Aerial crown-view tile of a tropical tree (Barro Colorado Island, Panama), acquired 20241216:
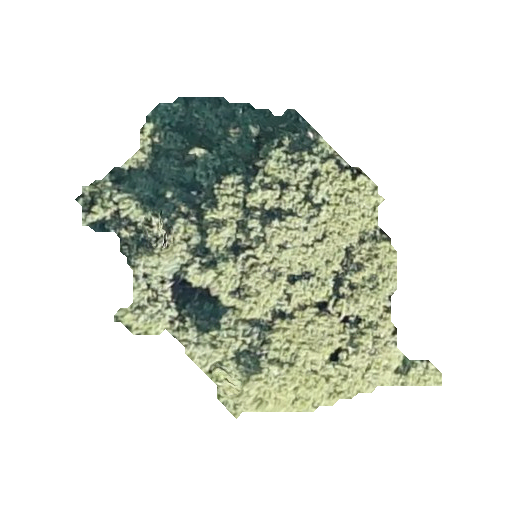
Species: Luehea seemannii
GBIF accepted scientific name: Luehea seemannii
Crown area: 103.352 m²